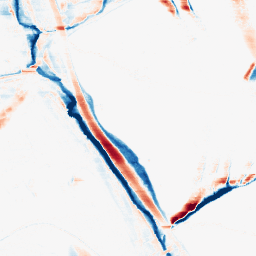
Category: morphological
Decomposition family: morphological_rect
Decomposition parameters: operation: average
width: 20
height: 3
Upsampling method: quintic
Upsampling parameters: scale: 2
Upsampling scale: 2